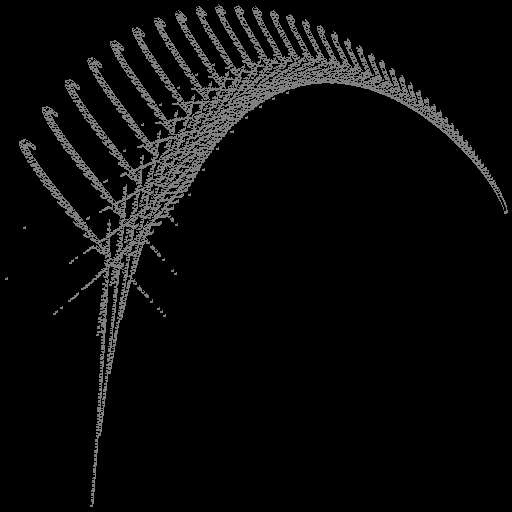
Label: deerfern